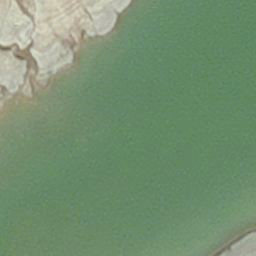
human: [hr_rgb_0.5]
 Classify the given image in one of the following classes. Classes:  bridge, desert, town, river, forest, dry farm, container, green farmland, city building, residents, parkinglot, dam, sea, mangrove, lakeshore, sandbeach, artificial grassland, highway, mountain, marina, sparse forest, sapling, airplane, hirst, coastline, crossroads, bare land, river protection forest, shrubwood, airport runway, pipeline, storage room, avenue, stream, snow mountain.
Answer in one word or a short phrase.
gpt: hirst